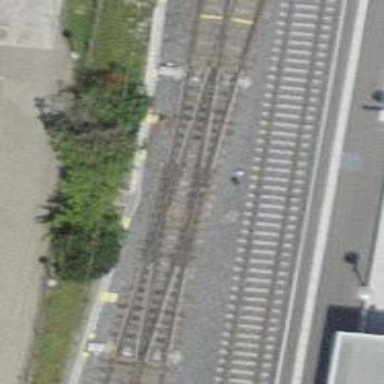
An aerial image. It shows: Single-track electrified railway siding with contact line for service.